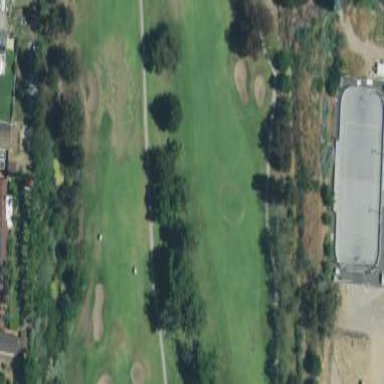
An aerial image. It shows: Scenic golf fairway.